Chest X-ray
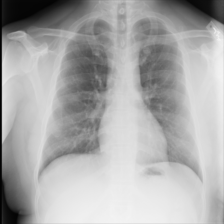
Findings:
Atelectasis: negative
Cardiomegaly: negative
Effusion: negative
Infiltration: negative
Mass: negative
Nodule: negative
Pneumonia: negative
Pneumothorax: negative
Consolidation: negative
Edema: negative
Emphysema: negative
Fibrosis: negative
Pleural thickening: negative
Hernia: negative